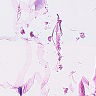
Metastatic tissue present: no